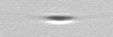
Label: Cylindrotheca_morphotype1